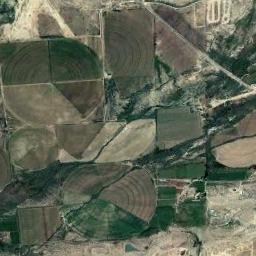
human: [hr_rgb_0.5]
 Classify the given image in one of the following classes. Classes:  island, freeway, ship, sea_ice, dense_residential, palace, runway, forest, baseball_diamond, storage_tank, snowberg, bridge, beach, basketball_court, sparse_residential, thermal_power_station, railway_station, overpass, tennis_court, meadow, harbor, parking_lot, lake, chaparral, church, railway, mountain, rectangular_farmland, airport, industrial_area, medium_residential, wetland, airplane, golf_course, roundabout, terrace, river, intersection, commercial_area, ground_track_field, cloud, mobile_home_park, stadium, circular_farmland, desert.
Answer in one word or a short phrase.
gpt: circular_farmland